Field crop: tomato
Growth stage: 2
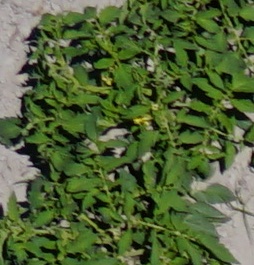
Species: tomato